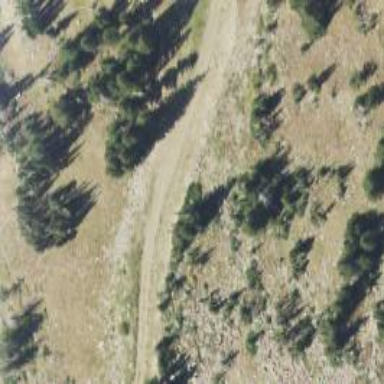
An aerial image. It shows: Intermediate level downhill track for skiing or snowboarding.